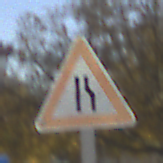
Verkehrszeichen: EinseitigVerengteFahrbahnRechts
Umgebung: Outdoor, Urban
Tageszeit: SunriseSunset
Wetter: PartlyCloudy
Licht: Natural
Jahreszeit: Autumn
Kontrast: HighContrast